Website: macys
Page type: customer-info-address
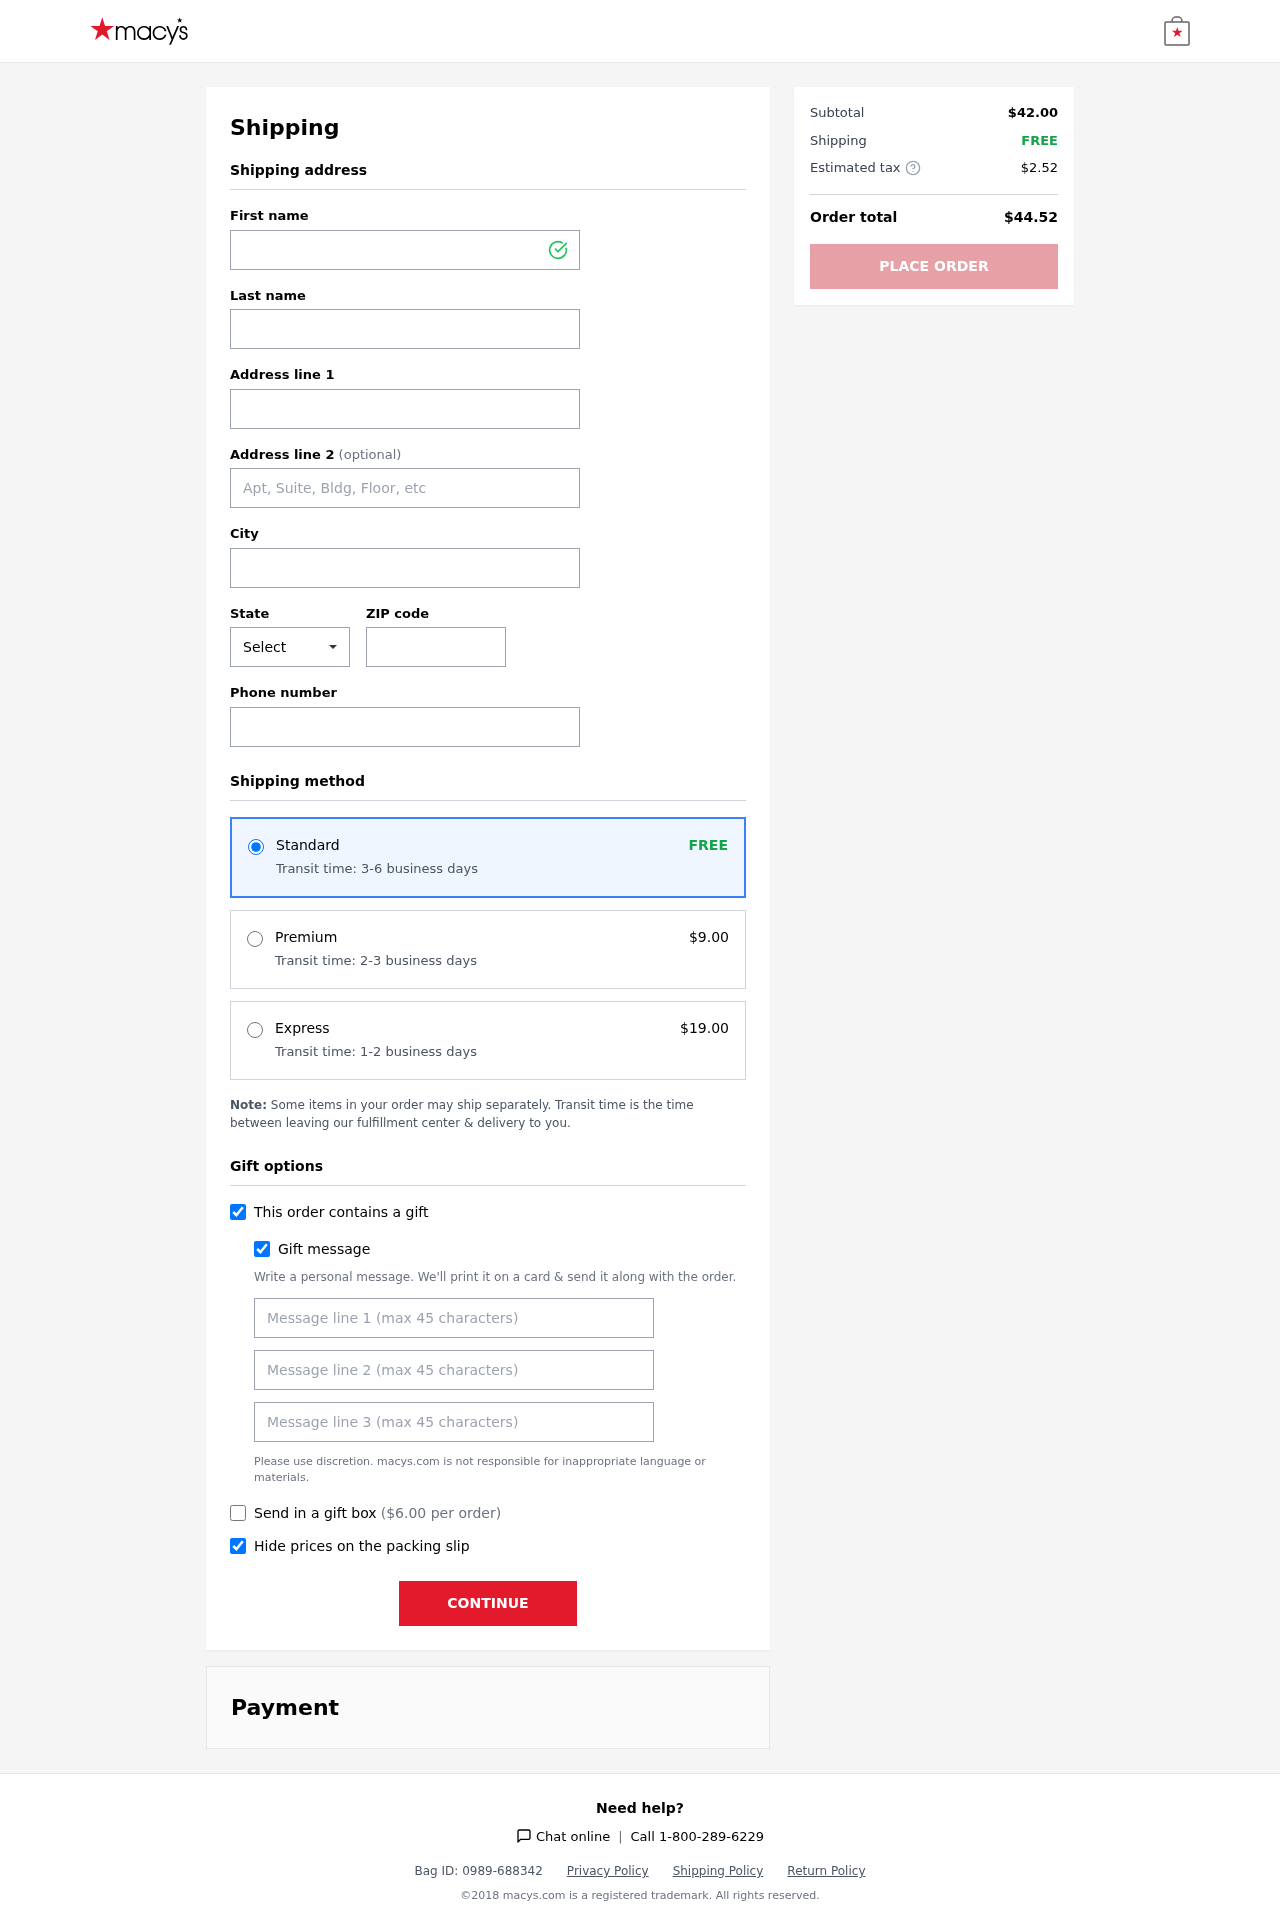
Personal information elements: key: PII_CITY
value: Elliottville
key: PII_FIRSTNAME
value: Brittany
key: PII_GIFT_MESSAGE
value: Hey Brian! I saw these beautiful birthstone earrings and necklace set and instantly thought of you—can’t wait to see how they brighten up your style. Just a little something to celebrate you!  Brittany
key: PII_LASTNAME
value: Newman
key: PII_PHONE
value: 7716387502
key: PII_POSTCODE
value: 60152
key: PII_STATE_ABBR
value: ID
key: PII_STREET
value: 2650 Miller Row Suite 554
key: PII_STREET2
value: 73448 Mooney Oval Apt. 792
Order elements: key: ORDER_SHIPPING_STANDARD
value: FREE
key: ORDER_SHIPPING_STANDARD_TIME
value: Transit time: 3-6 business days
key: ORDER_SHIPPING_PREMIUM
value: $9.00
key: ORDER_SHIPPING_PREMIUM_TIME
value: Transit time: 2-3 business days
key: ORDER_SHIPPING_EXPRESS
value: $19.00
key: ORDER_SHIPPING_EXPRESS_TIME
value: Transit time: 1-2 business days
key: ORDER_GIFT_BOX_FEE
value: $6.00
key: ORDER_SUBTOTAL
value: $42.00
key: ORDER_SHIPPING_COST
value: FREE
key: ORDER_TAX
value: $2.52
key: ORDER_TOTAL
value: $44.52